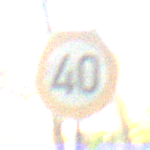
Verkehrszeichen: Geschwindigkeit40
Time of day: Midday
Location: Outdoor (Urban)
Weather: Clear
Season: NotSpecified
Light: Natural